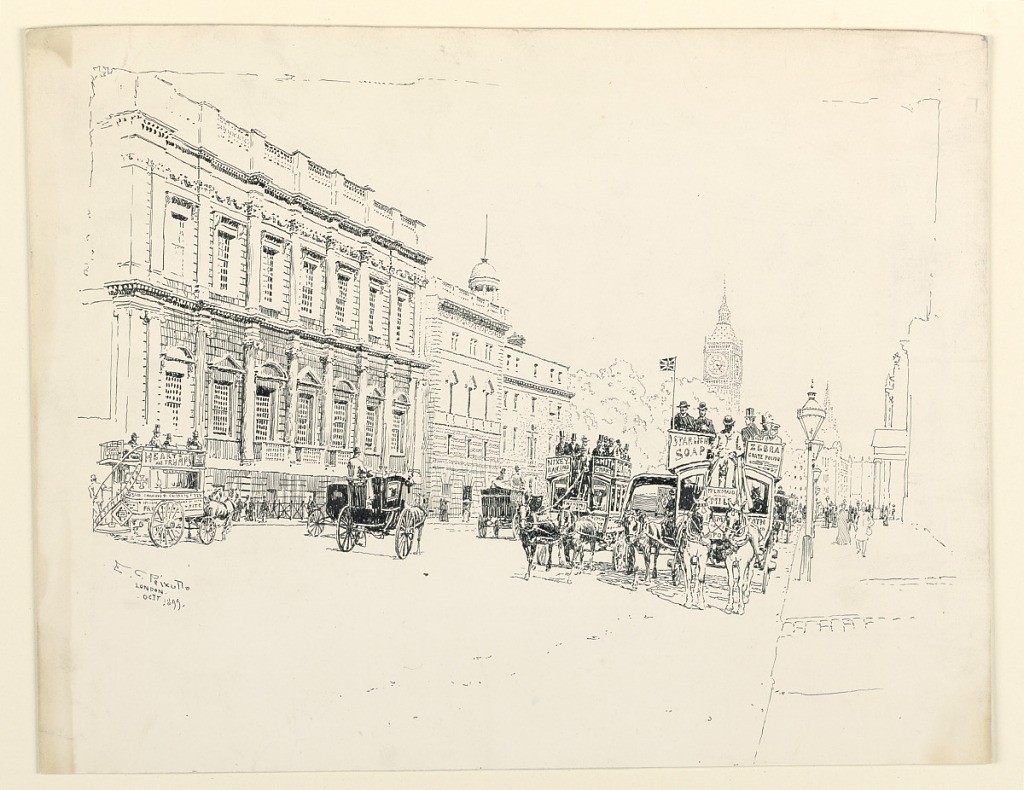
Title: The Banqueting Hall, Whitehall, London
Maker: Ernest Clifford Peixotto, American, 1869–1940
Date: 1899
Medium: Pen and ink on illustration board
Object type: Drawing
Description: A broad avenue with the Hall, left, and the clock tower of Westminster Palace in the distance. Horse-drawn buses and hansom cabs.